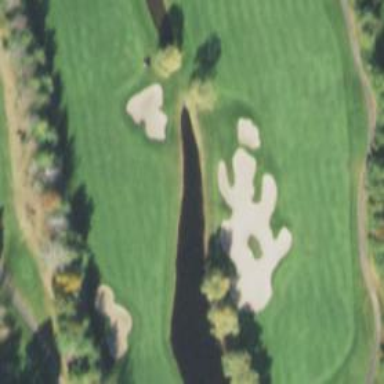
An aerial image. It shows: Golf fairway surrounded by grass.